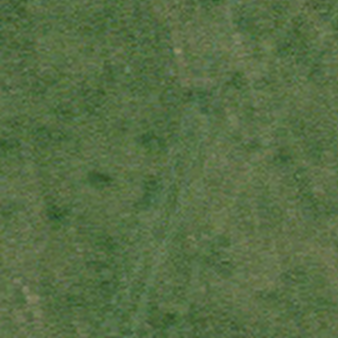
Label: other